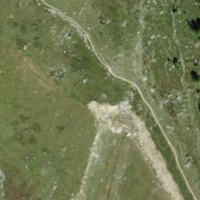
EUNIS habitat code: 23
Species observed at this site:
Marmota marmota
Erebia tyndarus